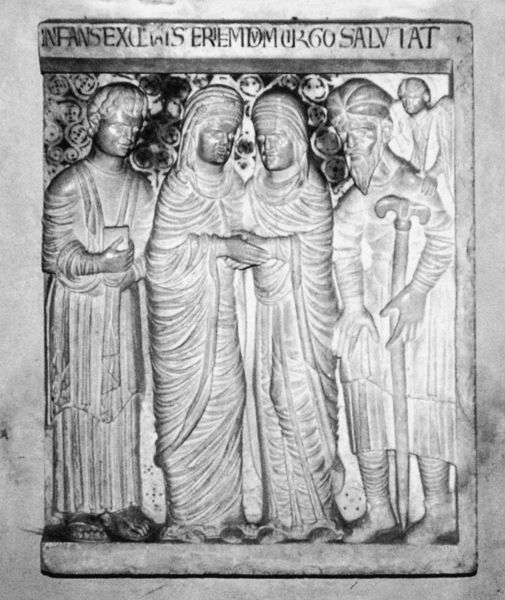
Titel: Relief mit Heisuchung aus dem Dom SS. Zeno e Jacopo in Pistoia
Standort: Pistoia, Dom SS. Zeno e Jacopo (EU - I - Toskana)
Schlagwörter: gruppe, hand, mann, weiß, frauen, menschen, frankreich, frau, kleid, licht, männer, bart, falten, mensch, sockel, stein, hände, kirche, gewand, gewänder, gotik, stock, skulptur, relief, schrift, man, gehstock, stab, figuren, kopftuch, inschrift, faltenwurf, vier, buch, schwarzweiß, kathedrale, negativ, mittelalter, religiös, romanik, könige, heilige, turban, christentum, latein, relif, stifter, steinplatte, handschlag, inscriptio, ex, salutat, infans